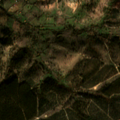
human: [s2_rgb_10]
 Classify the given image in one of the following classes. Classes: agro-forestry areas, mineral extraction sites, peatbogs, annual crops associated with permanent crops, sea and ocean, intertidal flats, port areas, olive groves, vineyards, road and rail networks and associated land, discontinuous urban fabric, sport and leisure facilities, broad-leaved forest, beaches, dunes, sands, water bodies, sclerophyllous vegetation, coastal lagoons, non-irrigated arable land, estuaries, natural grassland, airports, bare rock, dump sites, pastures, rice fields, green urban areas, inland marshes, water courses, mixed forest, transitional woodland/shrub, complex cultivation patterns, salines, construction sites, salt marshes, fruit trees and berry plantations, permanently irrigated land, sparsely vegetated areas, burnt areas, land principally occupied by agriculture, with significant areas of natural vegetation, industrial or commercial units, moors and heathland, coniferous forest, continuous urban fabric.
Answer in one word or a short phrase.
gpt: olive groves, annual crops associated with permanent crops, land principally occupied by agriculture, with significant areas of natural vegetation, broad-leaved forest, transitional woodland/shrub